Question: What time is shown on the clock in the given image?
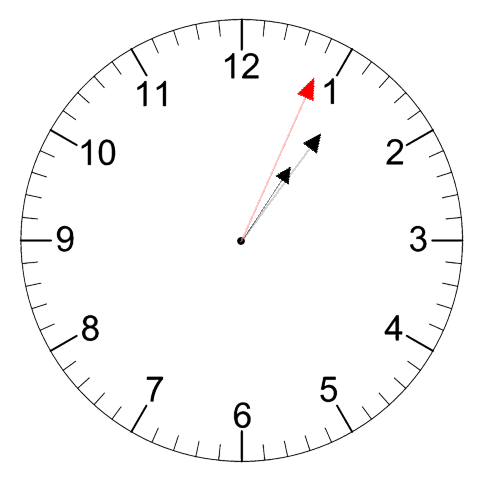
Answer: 01:06:04